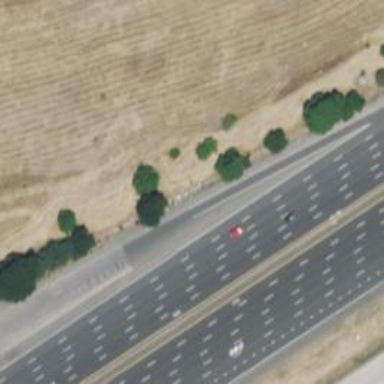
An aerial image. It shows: Motorway link.